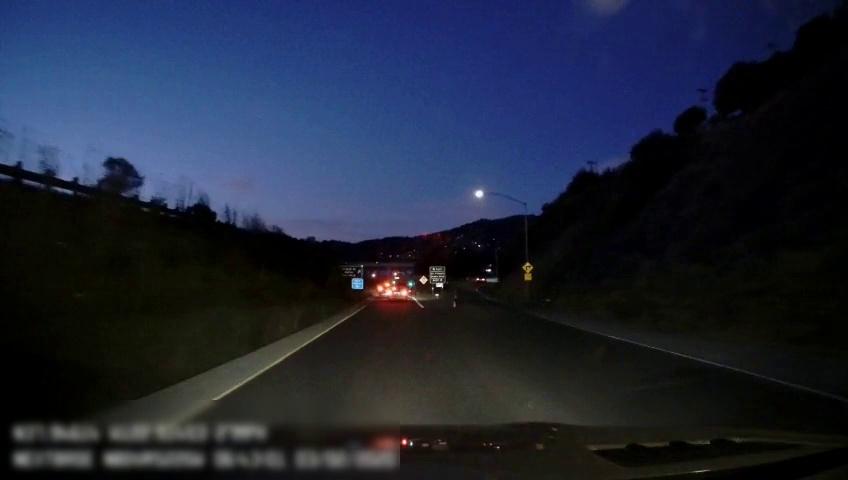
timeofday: Night
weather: Other
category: Drivable Space
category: Vehicles | Car
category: Vehicles | SUV
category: Lanes | Current Lane
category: Lanes | Alternate Lane
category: Lanes | Alternate Lane
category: Lanes | Alternate Lane
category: Traffic | Signs
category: Traffic | Signs
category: Traffic | Signs
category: Traffic | Signs
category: Traffic | Signs